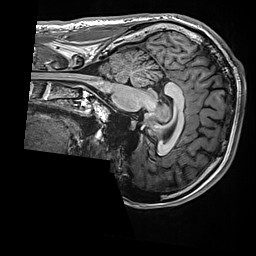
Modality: T1w
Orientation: sagittal
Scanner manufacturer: siemens
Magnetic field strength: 3 T
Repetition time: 2.5 s
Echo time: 0.00299 s